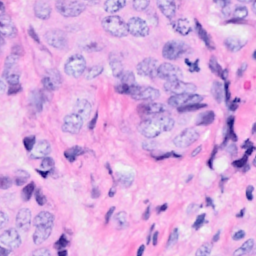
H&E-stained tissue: Breast